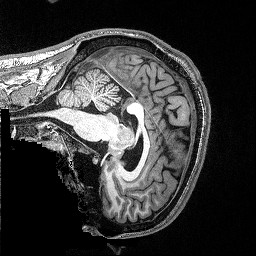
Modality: T1w
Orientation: sagittal
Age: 31
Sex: male
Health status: ill
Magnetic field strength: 3 T
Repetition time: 2.53 s
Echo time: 0.00331 s